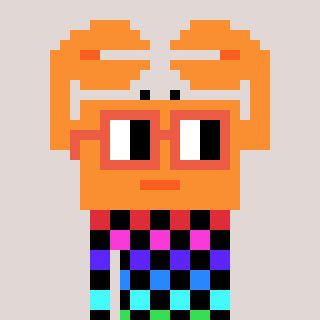
a pixel art character with square orange glasses, a crab-shaped head and a bluegrey-colored body on a warm background